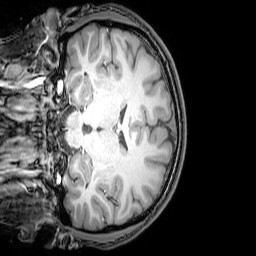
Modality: T1w
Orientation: coronal
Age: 23
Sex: male
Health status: healthy
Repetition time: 0.081 s
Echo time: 0.037 s